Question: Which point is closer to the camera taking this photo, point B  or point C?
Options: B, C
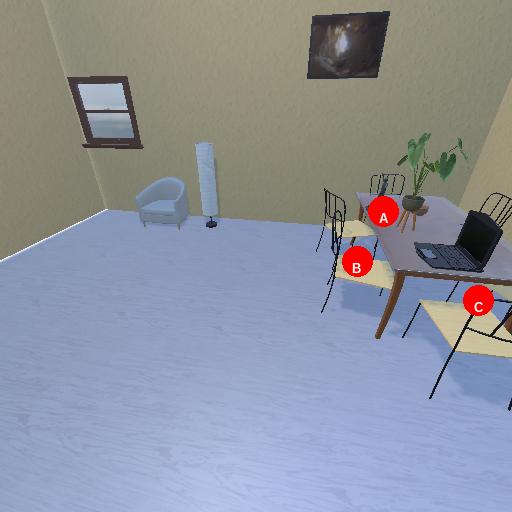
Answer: B